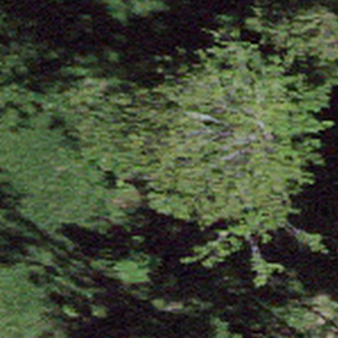
Label: other